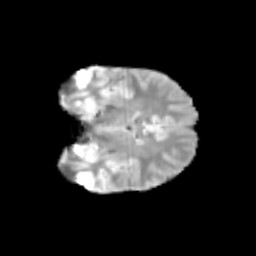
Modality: T2w
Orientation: coronal
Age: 10
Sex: male
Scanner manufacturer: siemens
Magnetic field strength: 3 T
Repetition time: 3.8 s
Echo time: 0.07 s